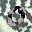
Label: 0